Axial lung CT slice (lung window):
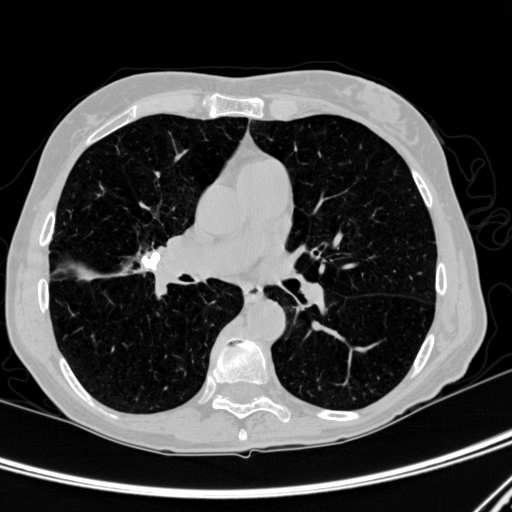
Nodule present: no